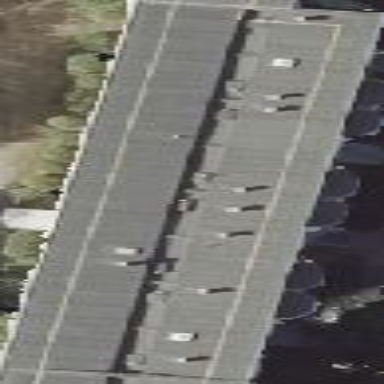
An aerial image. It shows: Flat-roofed apartment building with tar paper roofing.